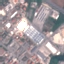
Land use / land cover: Industrial